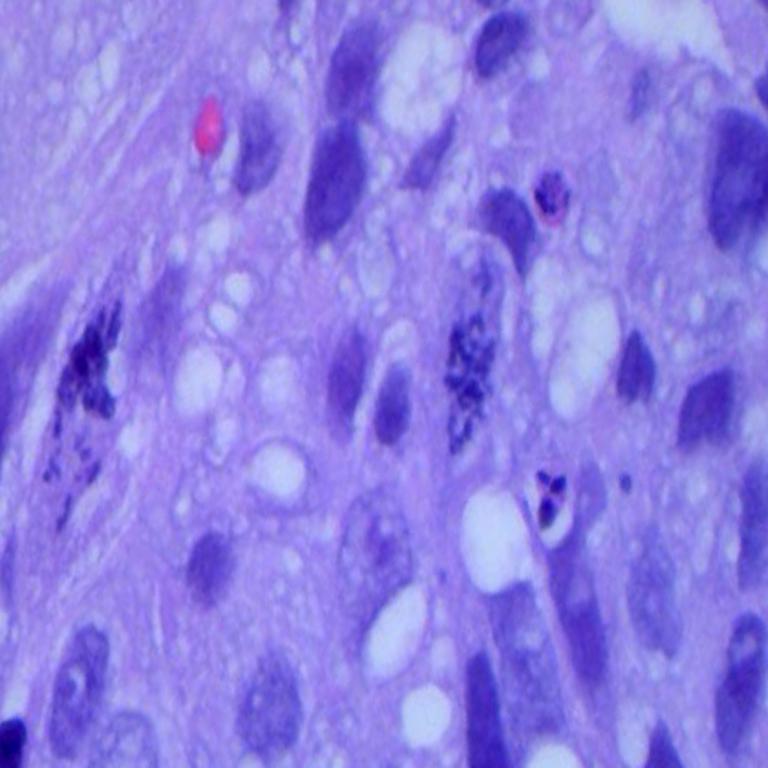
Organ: lung
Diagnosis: squamous carcinomas